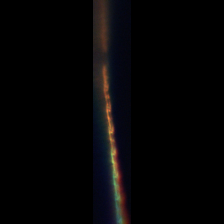
Taxon: Psuedo-nitzschia
Group: Diatoms